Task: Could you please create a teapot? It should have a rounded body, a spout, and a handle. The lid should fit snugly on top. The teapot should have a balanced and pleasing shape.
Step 171:
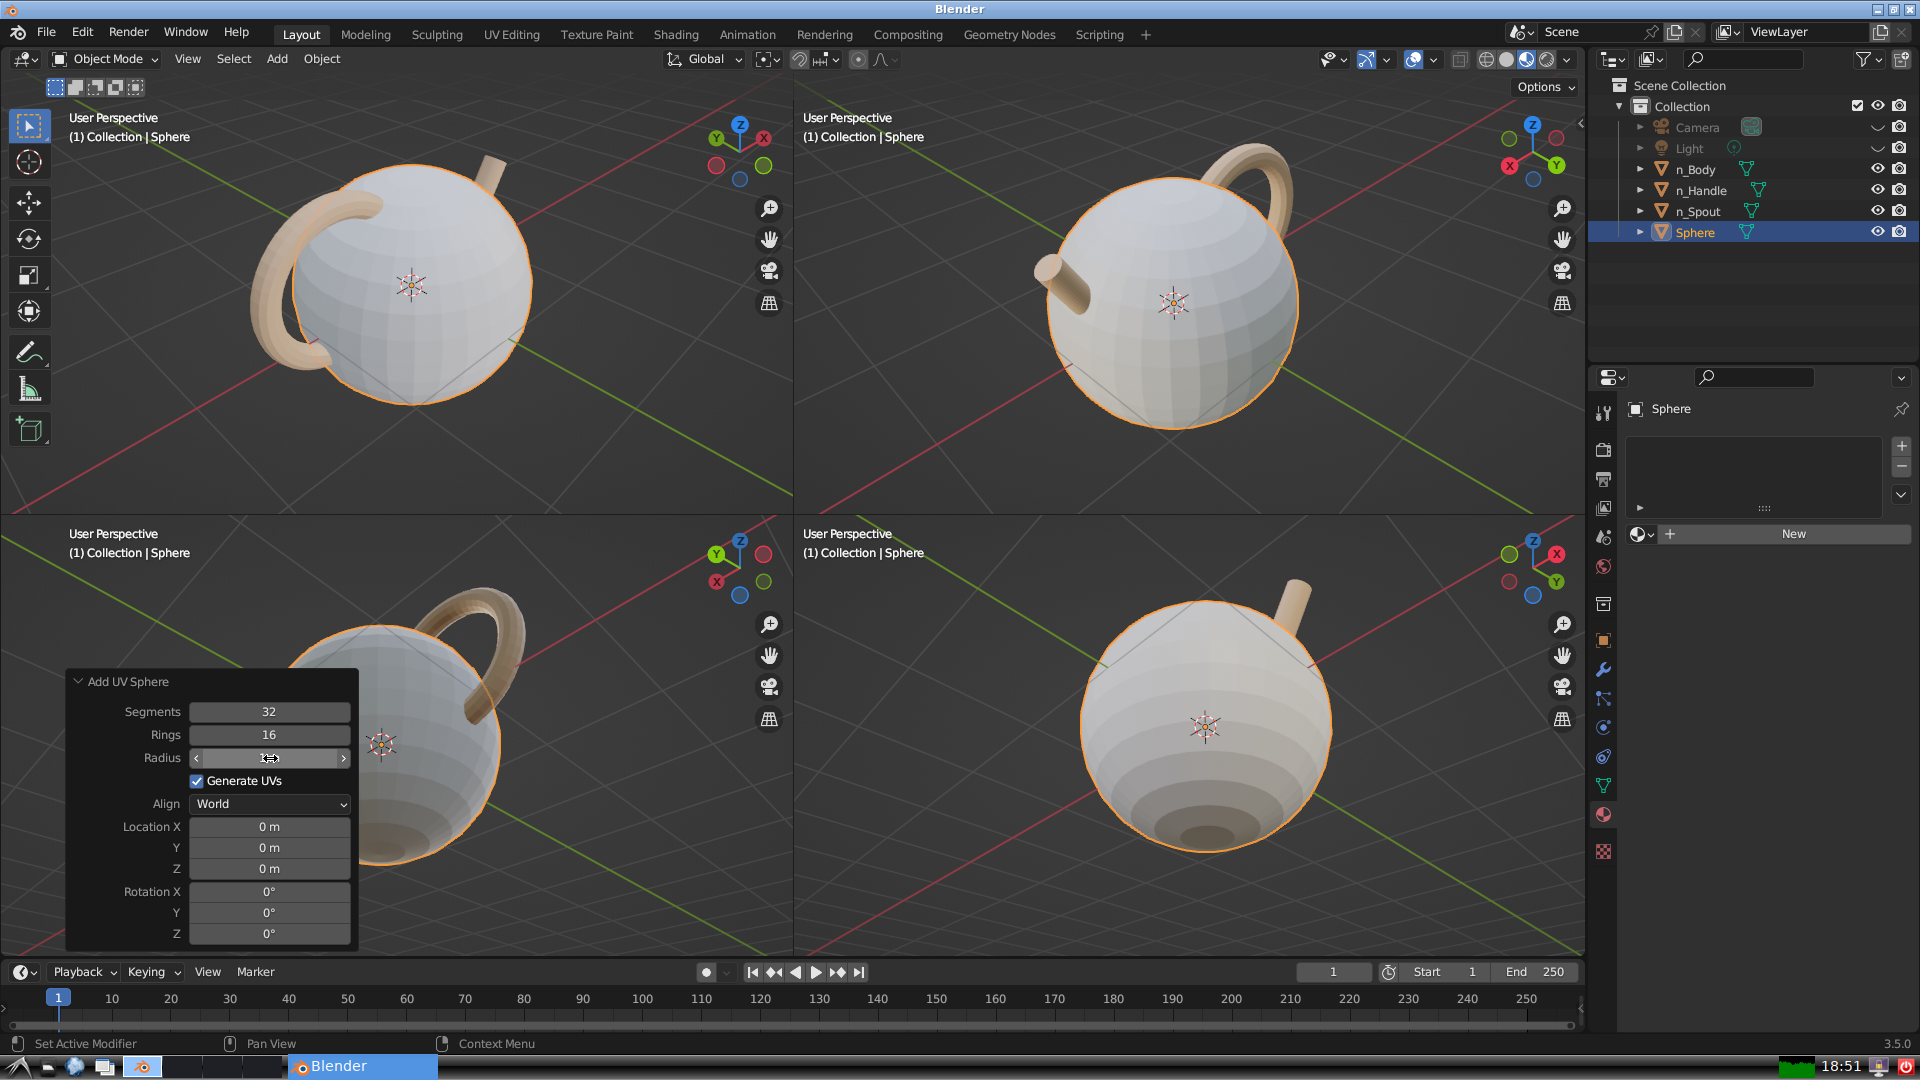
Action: click: no